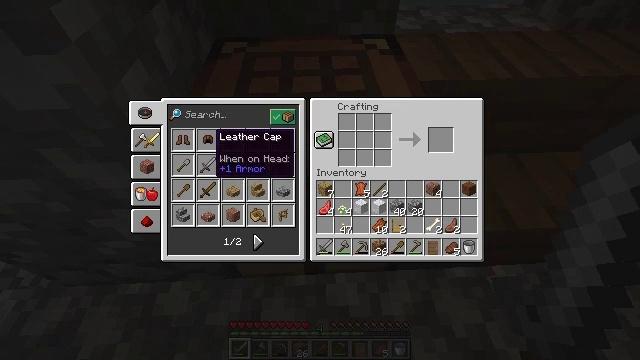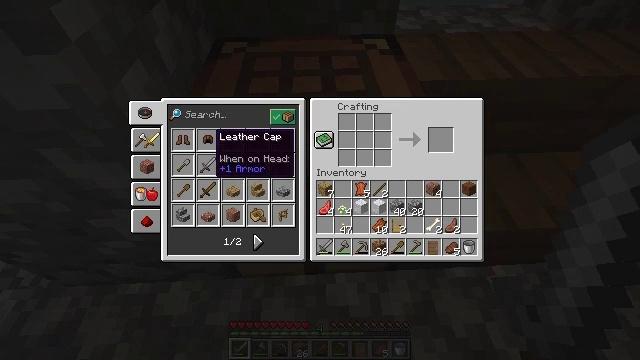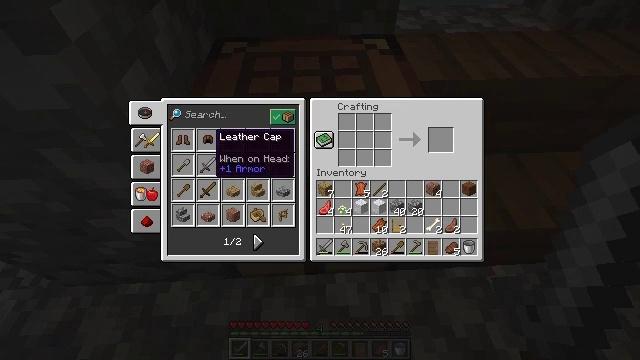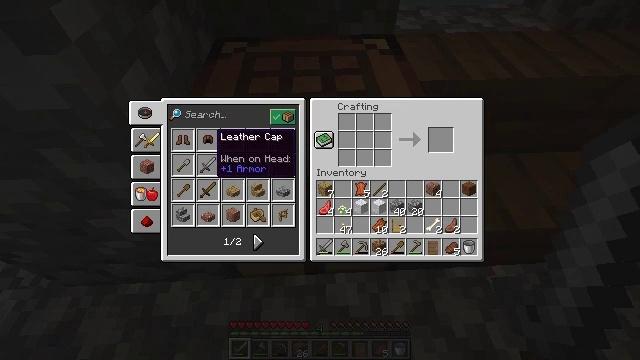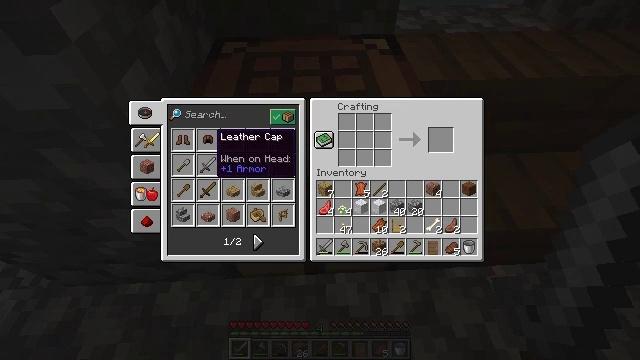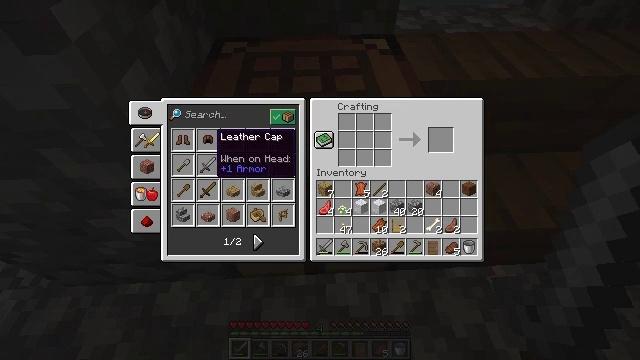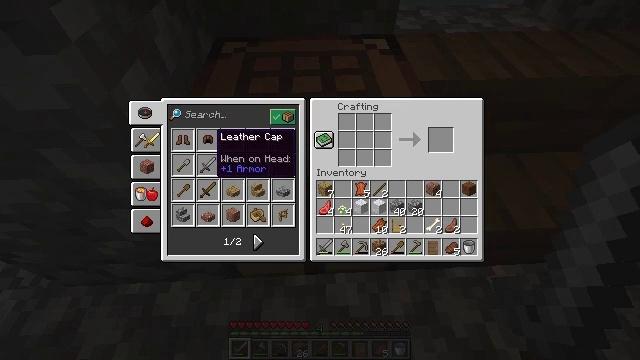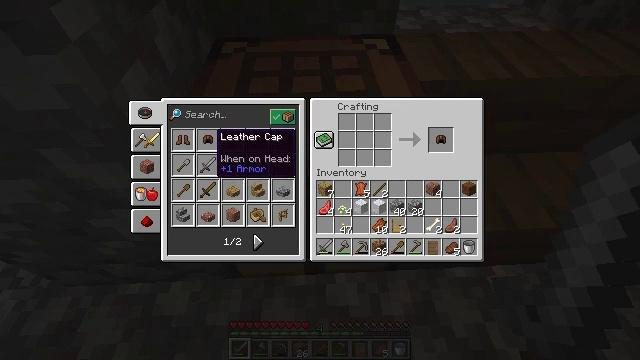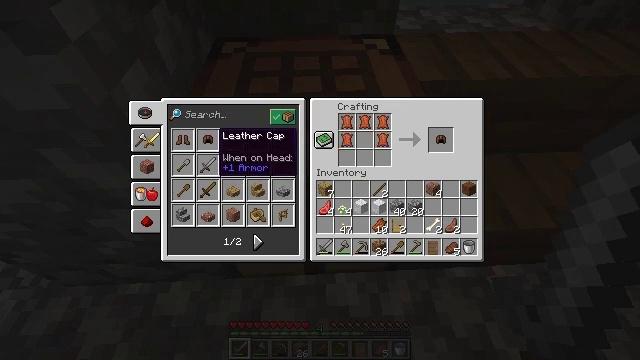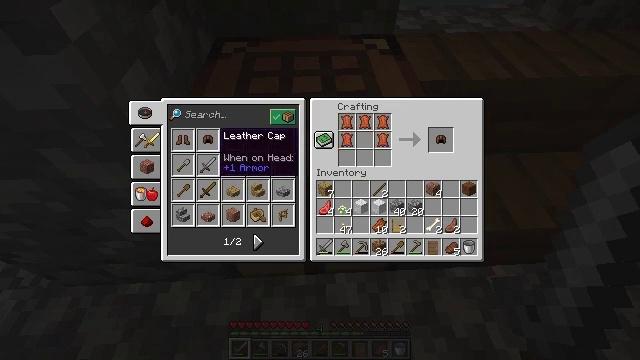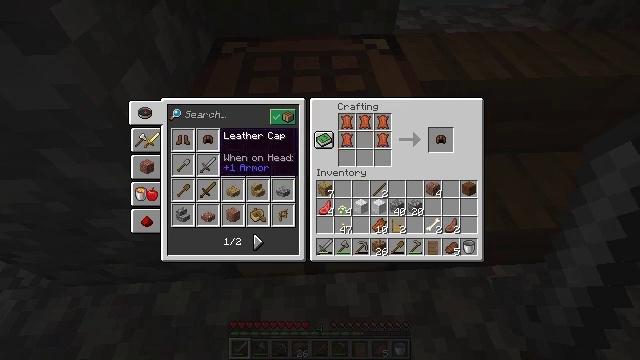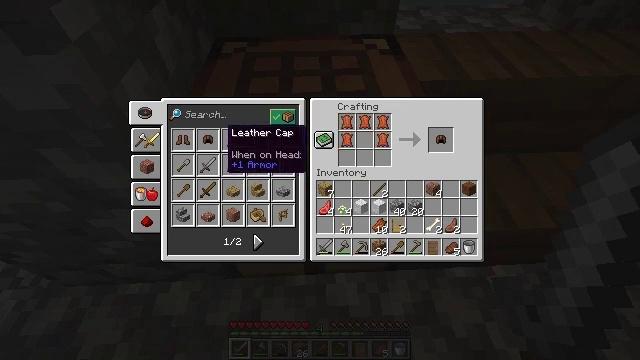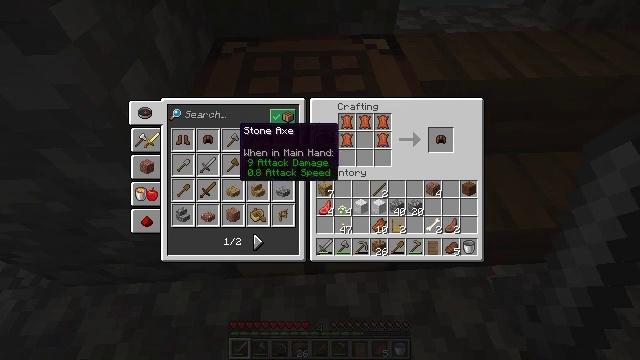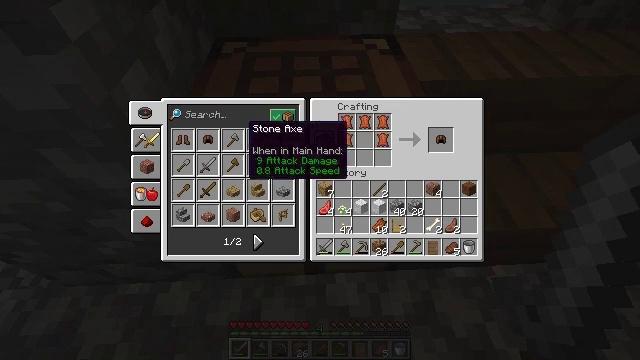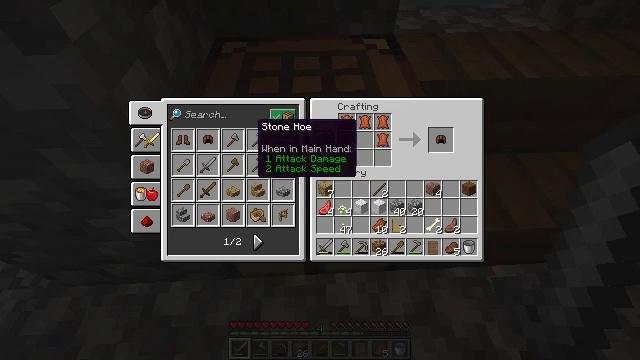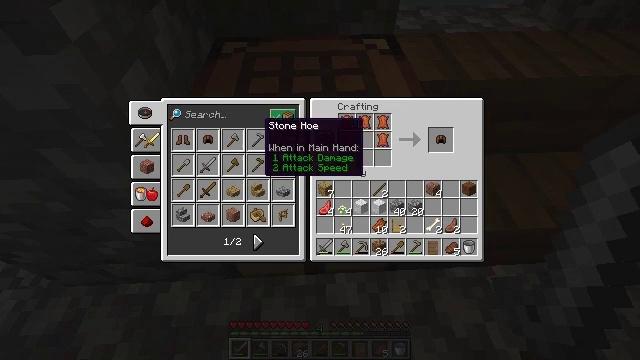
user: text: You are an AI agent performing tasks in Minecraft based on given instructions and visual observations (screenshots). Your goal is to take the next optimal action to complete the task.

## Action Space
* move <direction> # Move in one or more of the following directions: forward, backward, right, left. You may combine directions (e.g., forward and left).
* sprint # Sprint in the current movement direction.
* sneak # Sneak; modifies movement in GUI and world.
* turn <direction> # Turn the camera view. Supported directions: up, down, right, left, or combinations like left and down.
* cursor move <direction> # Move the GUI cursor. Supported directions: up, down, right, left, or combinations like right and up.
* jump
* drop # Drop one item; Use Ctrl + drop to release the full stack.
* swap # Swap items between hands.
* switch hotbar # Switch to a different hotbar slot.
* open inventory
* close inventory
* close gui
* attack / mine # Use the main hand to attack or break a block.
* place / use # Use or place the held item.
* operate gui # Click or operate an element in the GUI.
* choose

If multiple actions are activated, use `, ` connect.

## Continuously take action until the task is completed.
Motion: motion action
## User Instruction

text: Harvest the spruce door from its frame.
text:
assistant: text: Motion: no_op
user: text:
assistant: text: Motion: operate gui
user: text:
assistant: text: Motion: operate gui
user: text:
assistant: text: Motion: operate gui
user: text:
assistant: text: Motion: operate gui
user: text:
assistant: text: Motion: operate gui
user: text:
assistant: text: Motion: operate gui
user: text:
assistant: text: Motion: operate gui
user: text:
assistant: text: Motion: operate gui
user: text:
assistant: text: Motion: operate gui
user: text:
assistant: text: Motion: cursor move right, operate gui
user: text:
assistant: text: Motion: cursor move right, operate gui
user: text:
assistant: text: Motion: cursor move right, operate gui
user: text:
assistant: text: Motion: cursor move right, operate gui
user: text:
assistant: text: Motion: cursor move right, operate gui
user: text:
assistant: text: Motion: cursor move right, operate gui
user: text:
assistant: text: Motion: operate gui
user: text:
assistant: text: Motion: operate gui
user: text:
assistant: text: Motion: cursor move right, operate gui
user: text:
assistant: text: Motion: operate gui
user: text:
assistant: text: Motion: operate gui
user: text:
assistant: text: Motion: operate gui
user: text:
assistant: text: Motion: operate gui
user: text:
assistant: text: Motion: operate gui
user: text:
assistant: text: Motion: operate gui
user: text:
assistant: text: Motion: operate gui
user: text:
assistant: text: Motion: operate gui
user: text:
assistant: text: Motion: operate gui
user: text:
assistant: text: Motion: cursor move left, operate gui
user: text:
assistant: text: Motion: operate gui